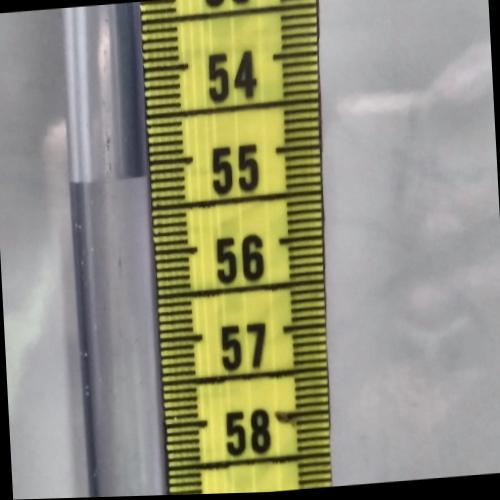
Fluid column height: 55.1 cm